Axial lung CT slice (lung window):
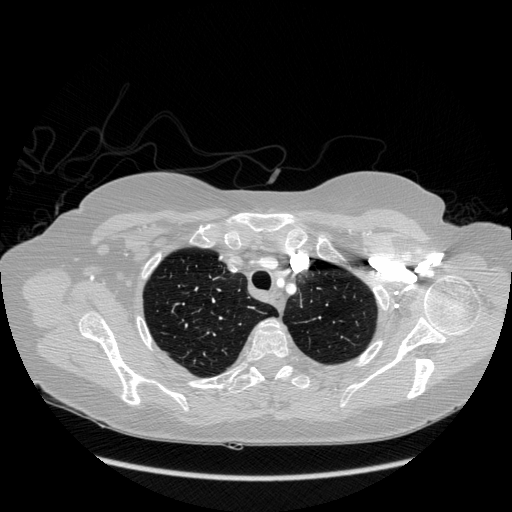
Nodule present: no